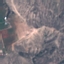
Land use / land cover: HerbaceousVegetation